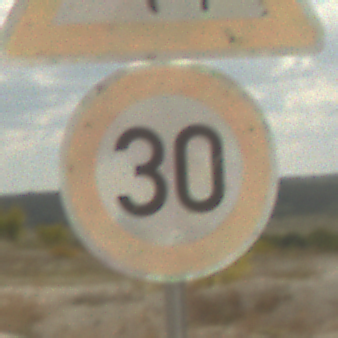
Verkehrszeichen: Geschwindigkeit30
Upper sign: KinderLinks
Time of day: Midday
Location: Outdoor (Beach)
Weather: PartlyCloudy
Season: NotSpecified
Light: Natural